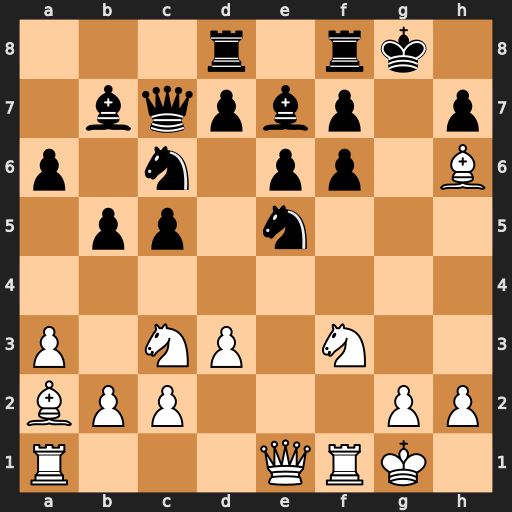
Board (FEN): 3r1rk1/1bqpbp1p/p1n1pp1B/1pp1n3/8/P1NP1N2/BPP3PP/R3QRK1
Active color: w
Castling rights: -
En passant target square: -
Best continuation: Qg3+ Ng6 Qxc7